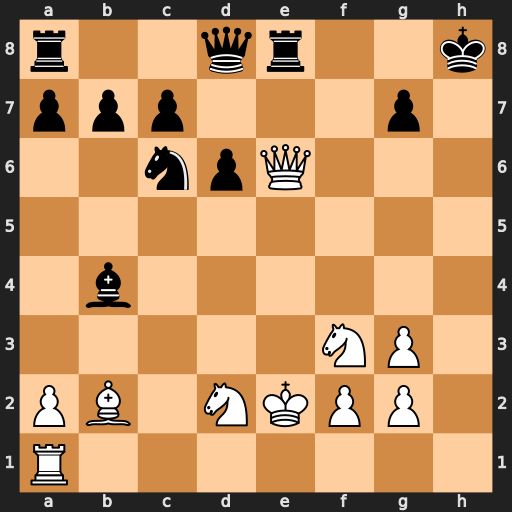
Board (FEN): r2qr2k/ppp3p1/2npQ3/8/1b6/5NP1/PB1NKPP1/R7
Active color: w
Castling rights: -
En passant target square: -
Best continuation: Rh1+ Qh4 Rxh4#